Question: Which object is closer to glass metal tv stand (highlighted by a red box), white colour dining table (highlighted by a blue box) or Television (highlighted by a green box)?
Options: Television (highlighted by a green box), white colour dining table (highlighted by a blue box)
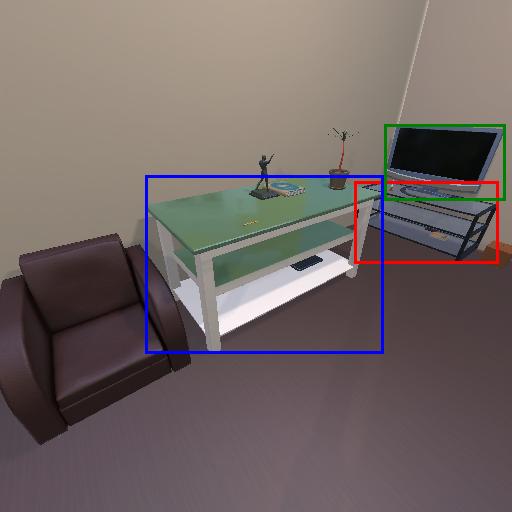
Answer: Television (highlighted by a green box)